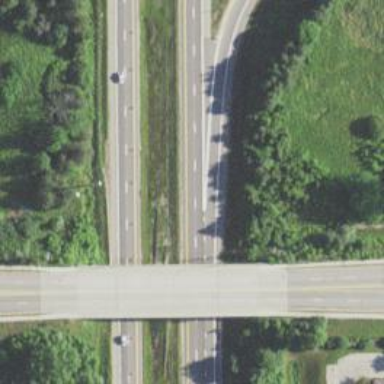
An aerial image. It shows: Motorway junction.